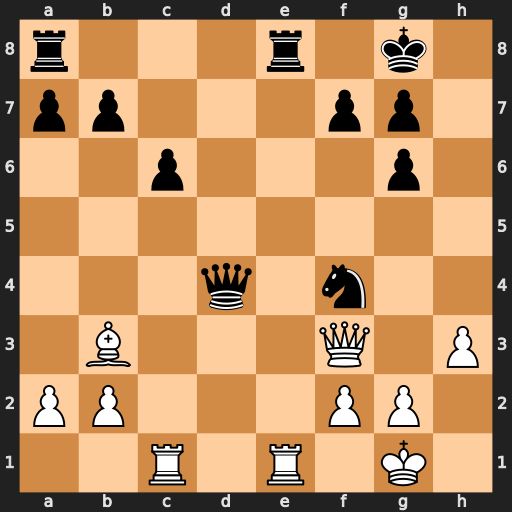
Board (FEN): r3r1k1/pp3pp1/2p3p1/8/3q1n2/1B3Q1P/PP3PP1/2R1R1K1
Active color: w
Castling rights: -
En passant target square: -
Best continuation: Rxe8+ Rxe8 Rc4 Qxc4 Bxc4